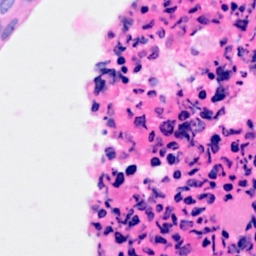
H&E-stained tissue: Breast